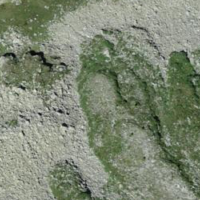
EUNIS habitat code: 31
Species observed at this site:
Cyanistes caeruleus
Oenanthe oenanthe
Gypaetus barbatus
Anthus spinoletta
Nucifraga caryocatactes
Ptyonoprogne rupestris
Corvus corax
Periparus ater